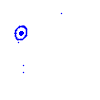
Particle: pion